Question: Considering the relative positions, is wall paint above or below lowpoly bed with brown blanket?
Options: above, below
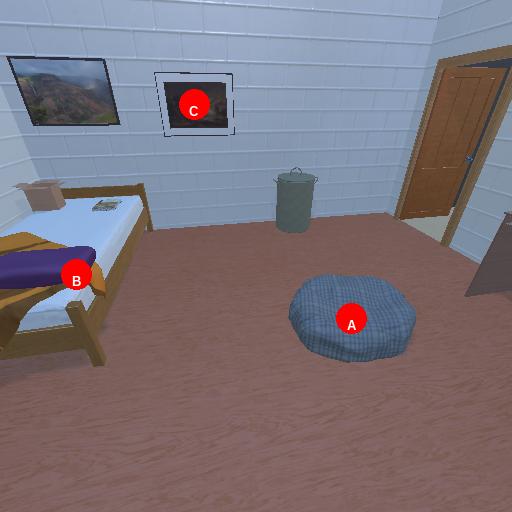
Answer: above